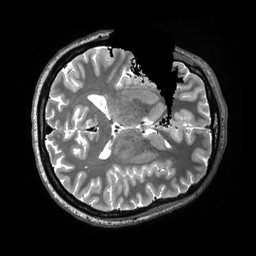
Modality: T2w
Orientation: axial
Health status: healthy
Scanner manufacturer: siemens
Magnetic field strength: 3 T
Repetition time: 3.2 s
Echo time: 0.563 s